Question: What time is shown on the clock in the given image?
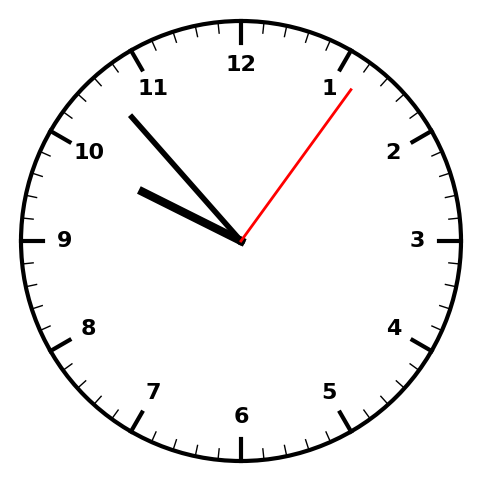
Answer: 09:53:06